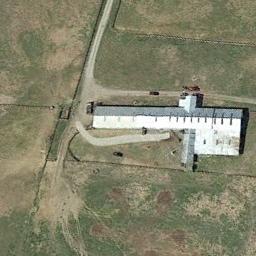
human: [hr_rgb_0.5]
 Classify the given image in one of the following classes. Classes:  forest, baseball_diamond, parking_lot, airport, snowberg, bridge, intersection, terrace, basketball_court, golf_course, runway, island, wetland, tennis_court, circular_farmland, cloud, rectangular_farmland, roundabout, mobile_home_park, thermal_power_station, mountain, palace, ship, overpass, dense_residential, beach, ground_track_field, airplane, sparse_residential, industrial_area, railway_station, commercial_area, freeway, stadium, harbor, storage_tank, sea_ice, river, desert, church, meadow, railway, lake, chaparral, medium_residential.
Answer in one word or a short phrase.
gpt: sparse_residential